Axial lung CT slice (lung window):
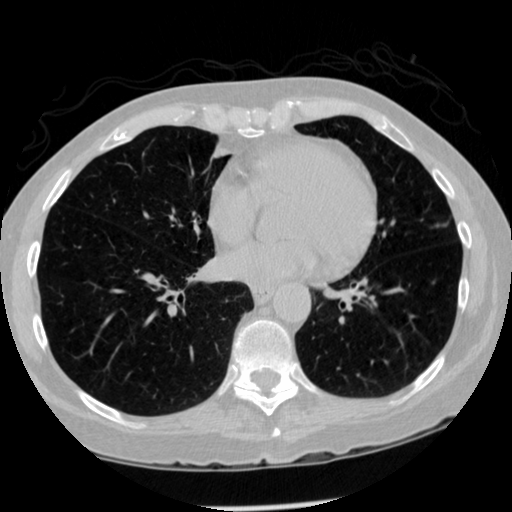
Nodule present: no